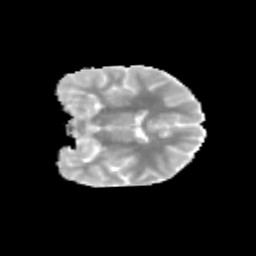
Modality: MD
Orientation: coronal
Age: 13
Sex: female
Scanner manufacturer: siemens
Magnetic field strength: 3 T
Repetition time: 3.8 s
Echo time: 0.07 s